Question: I'd like to have a function that accepts a geo location (Latitude, Longitude) and generates random sets of coordinates around it but also takes these parameters as a part of the calculation:
- - - -
Example of how the generation would be:

What's a good approach to achieve this?
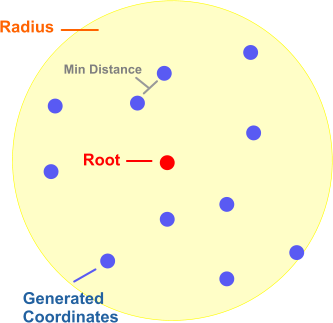
Answer: A brute force method should be good enough.
'''
for each point to generate "n"
find a random angle
get the x and y from the angle * a random radius up to max radius
for each point already generated "p"
calculate the distance between "n" and "p"
if "n" satisfies the min distance
add new point "n"
'''
In PHP, generating a new point is easy
'''
$angle = deg2rad(mt_rand(0, 359));
$pointRadius = mt_rand(0, $radius);
$point = array(
'x' => sin($angle) * $pointRadius,
'y' => cos($angle) * $pointRadius
);
'''
Then calculating the distance between two points
'''
$distance = sqrt(pow($n['x'] - $p['x'], 2) + pow($n['y'] - $p['y'], 2));
'''
** **
For the sake of clarifying what others have said, and after doing some further research (I'm not a mathematician, but the comments make me wonder), here the most simple definition of a gaussian distribution :
> If you were in 1 dimension, then $pointRadius = $x * mt_rand(0,
$radius); would be OK since there is no distinction between
$radius and $x when $x has a gaussian distribution. In 2 or more dimensions, however, if the coordinates ($x,$y,...) have
gaussian distributions then the radius $radius does not have a
gaussian distribution. In fact the distribution of $radius^2 in 2 dimensions [or k
dimensions] is what is called the "chi-squared distribution with 2 [or
k] degrees of freedom", provided the ($x,$y,...) are independent and
have zero means and equal variances.
Therefore, to have a normal distribution, you'd have to change the line of the generated radius to
'''
$pointRadius = sqrt(mt_rand(0, $radius*$radius));
'''
as others have suggested.